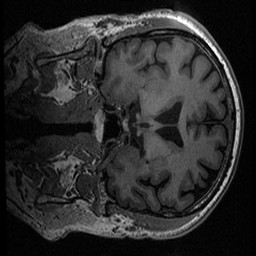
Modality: T1w
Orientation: coronal
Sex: male
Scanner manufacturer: ge
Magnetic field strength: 3 T
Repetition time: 0.0064 s
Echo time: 0.00281 s